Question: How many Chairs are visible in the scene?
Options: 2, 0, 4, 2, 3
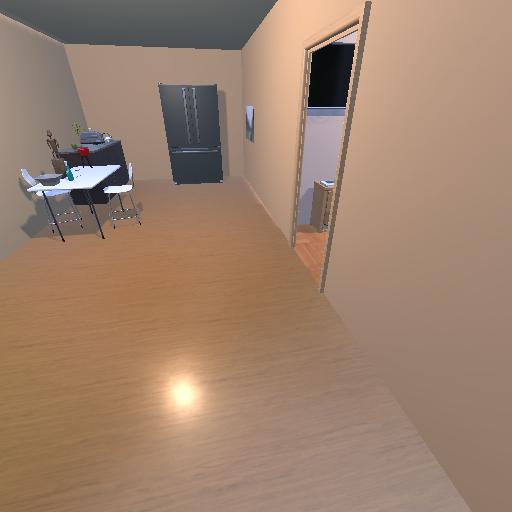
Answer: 2